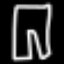
Label: pants